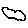
Label: cloud